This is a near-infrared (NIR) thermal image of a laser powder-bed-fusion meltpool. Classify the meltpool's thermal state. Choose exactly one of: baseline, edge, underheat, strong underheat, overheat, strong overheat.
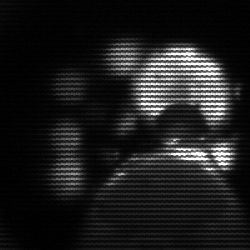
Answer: edge